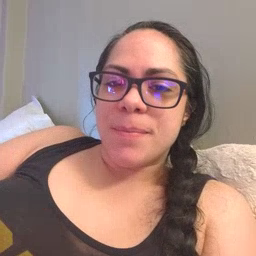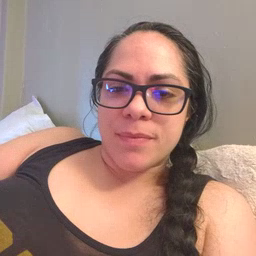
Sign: lamp